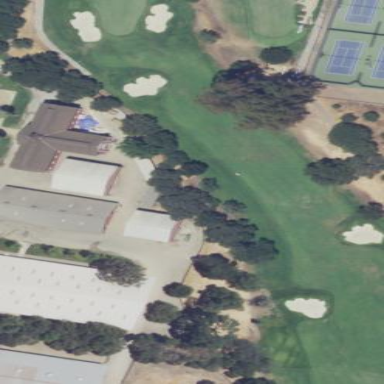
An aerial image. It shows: Rough grassy area used for golf.